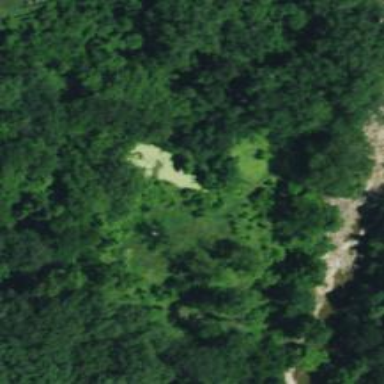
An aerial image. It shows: Disc golf tee area.